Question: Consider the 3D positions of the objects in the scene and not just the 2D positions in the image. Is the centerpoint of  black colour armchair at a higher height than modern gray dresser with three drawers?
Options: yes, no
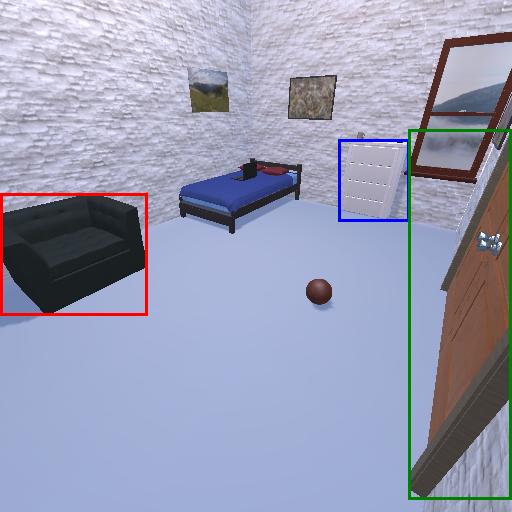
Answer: yes